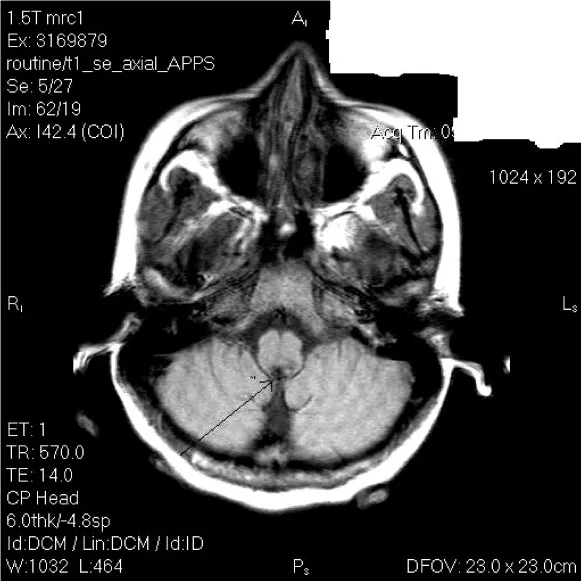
Demyelinating lesion of the brainstem at presentation.
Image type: radiology (mri)